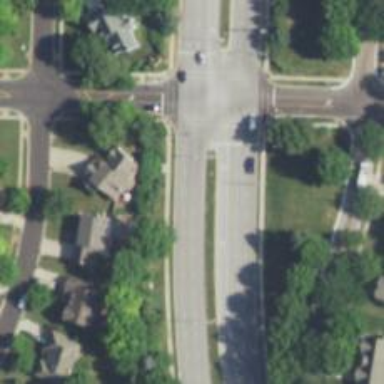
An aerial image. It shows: Dash road marking.